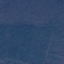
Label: Forest